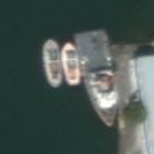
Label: civil